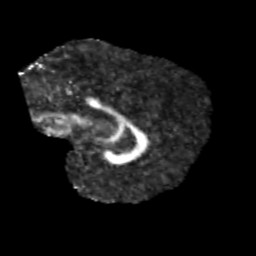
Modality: FA
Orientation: sagittal
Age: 9
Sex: male
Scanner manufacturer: siemens
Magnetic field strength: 3 T
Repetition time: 3.8 s
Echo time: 0.07 s